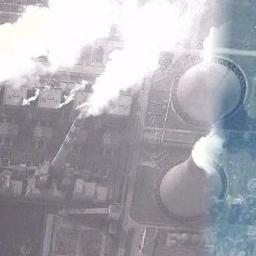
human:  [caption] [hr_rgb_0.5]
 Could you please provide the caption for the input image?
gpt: In the thermal power plant there are plants and machinery, two cooling towers emit steam, and a chimney emits smoke .

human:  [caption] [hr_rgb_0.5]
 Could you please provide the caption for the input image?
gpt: There are four thermal power stations in the picture, divided into two groups .

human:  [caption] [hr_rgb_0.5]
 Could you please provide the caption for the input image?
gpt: Many buildings are near the thermal power station .

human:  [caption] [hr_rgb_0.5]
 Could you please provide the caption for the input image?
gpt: The thermal power station is next to some buildings with white mist above .

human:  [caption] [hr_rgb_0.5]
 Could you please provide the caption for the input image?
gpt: There are some buildings and several chimneys on the thermal power station .